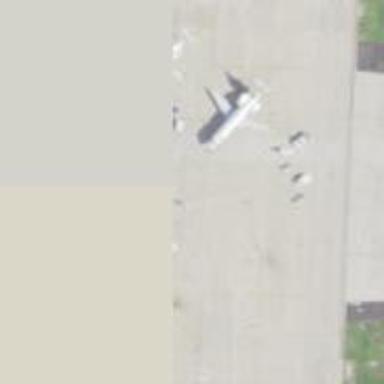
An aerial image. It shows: Airport gate.